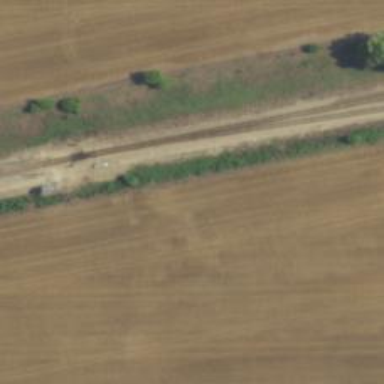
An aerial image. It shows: Junction on the railway.